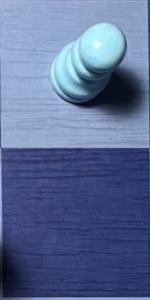
Label: Empty